I will show an image sequence of human cooking. I have annotated the images with numbered circles. Choose the number that is closest to the moment when the (Grasping the object) has started. You are a five-time world champion in this game. Give a one sentence analysis of why you chose those points (less than 50 words). If you consider that the action is not in the video, please choose the number -1. Provide your answer at the end in a json file of this format: {"points": []}
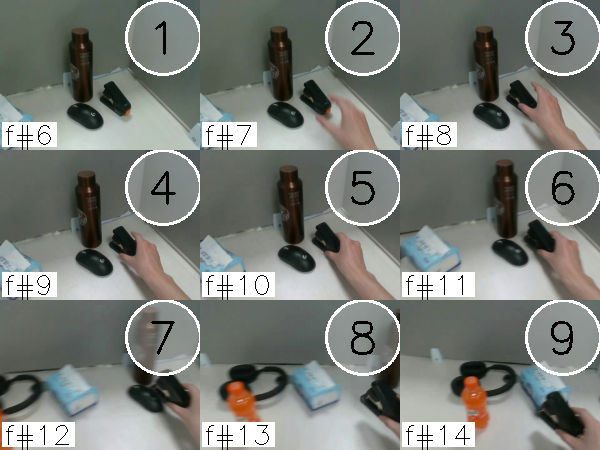
Frame 5 shows the clearest moment of hand-object contact.
{"points": [5]}